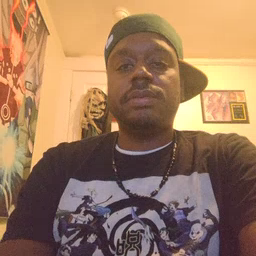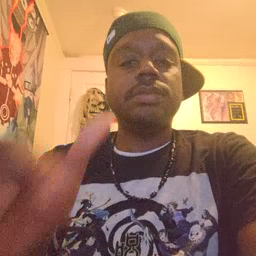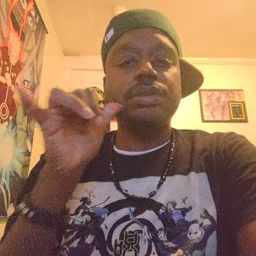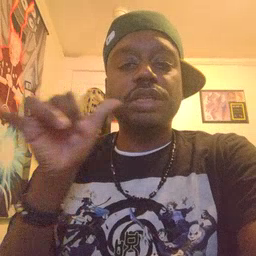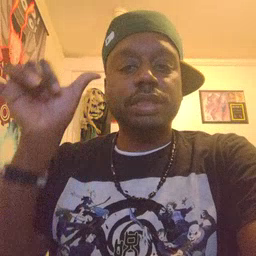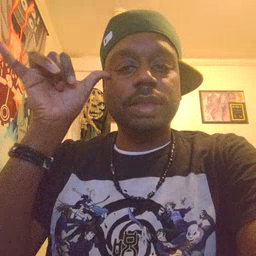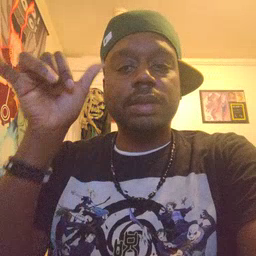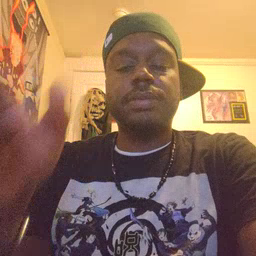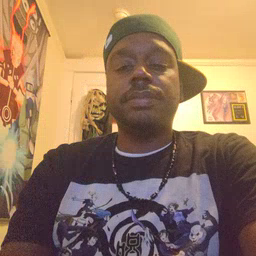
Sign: yesterday